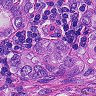
Metastatic tissue present: yes